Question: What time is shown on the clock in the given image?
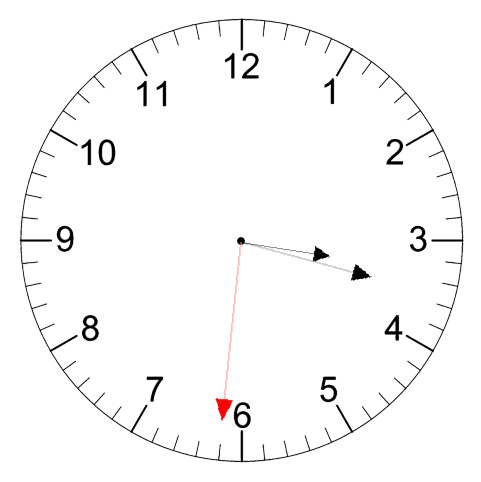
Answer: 03:17:31